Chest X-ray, AP view. Patient: 58 years old, sex M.
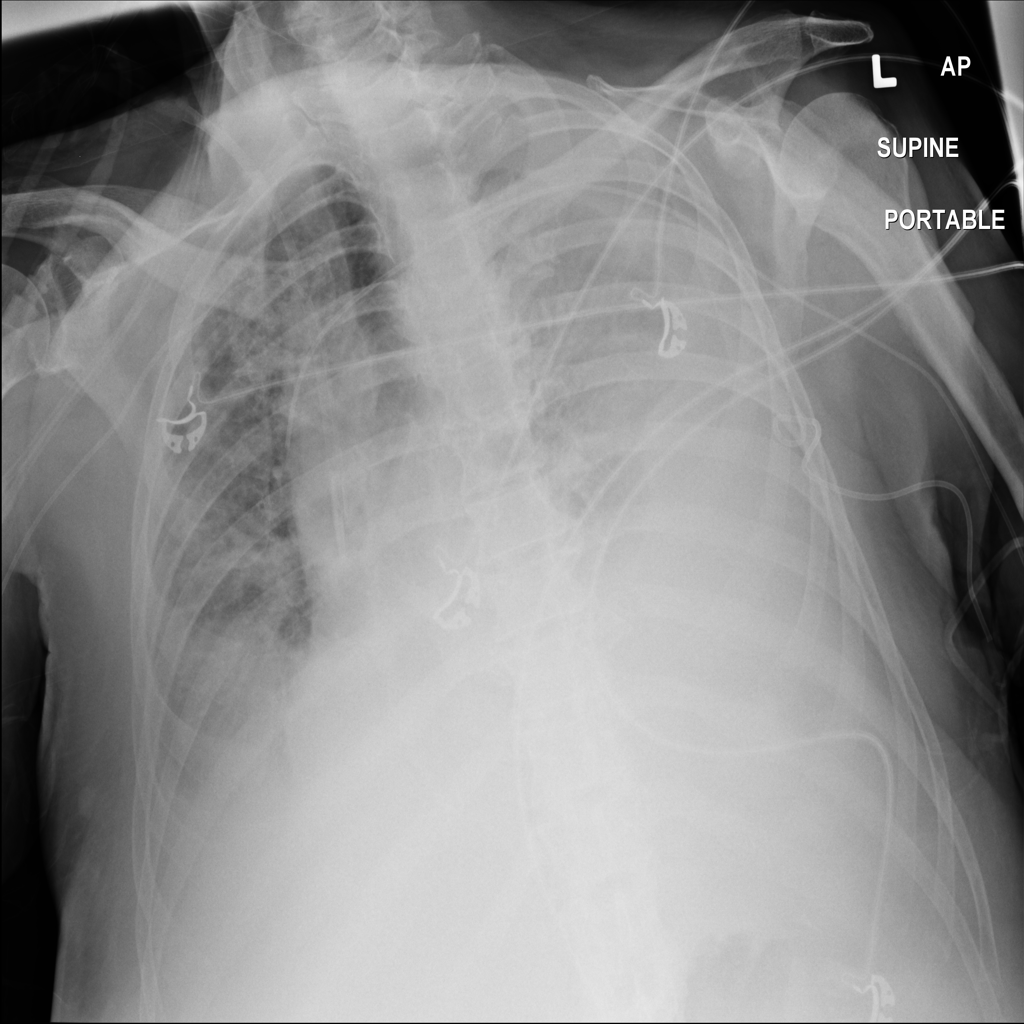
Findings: Effusion, Infiltration